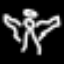
Label: angel